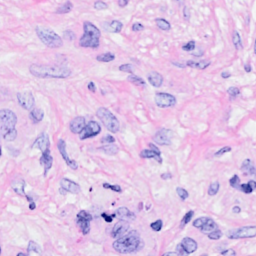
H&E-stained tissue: Breast